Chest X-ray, AP view. Patient: 61 years old, sex M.
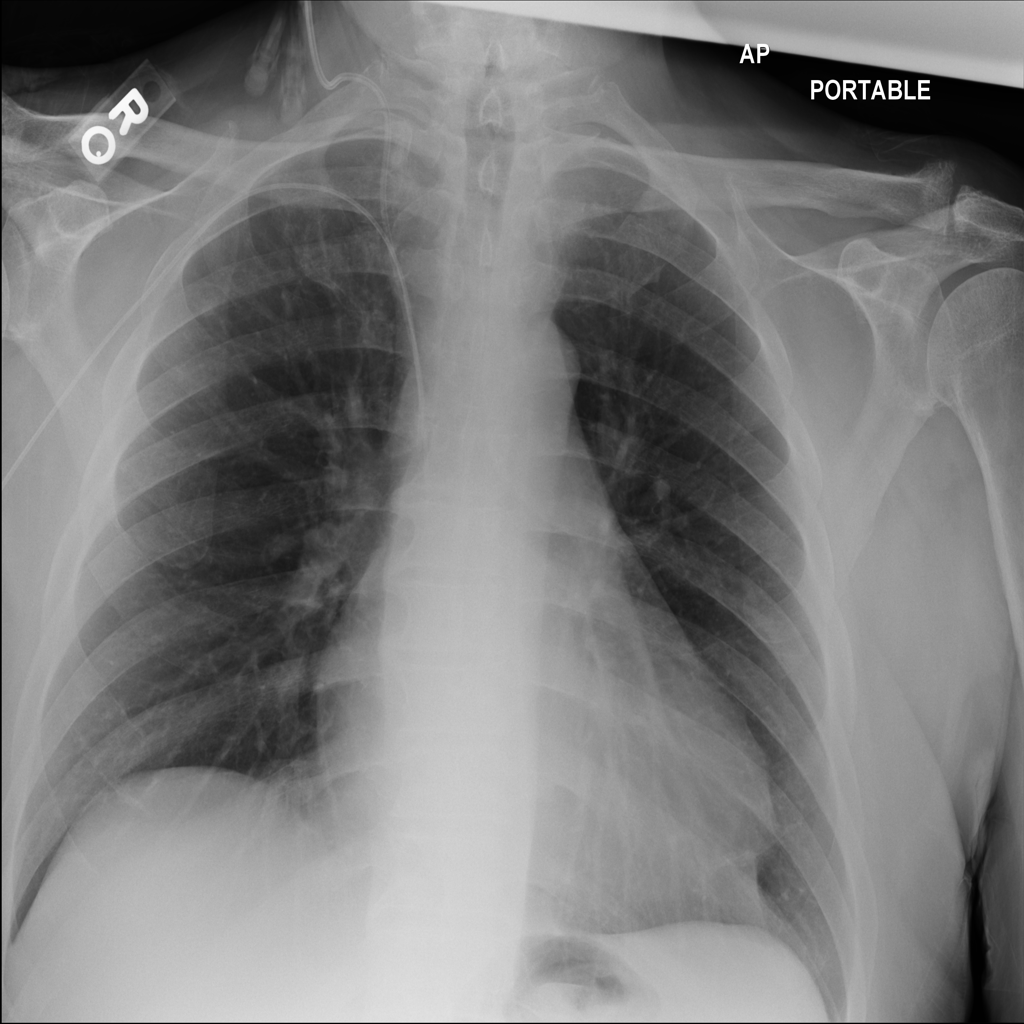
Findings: No Finding